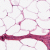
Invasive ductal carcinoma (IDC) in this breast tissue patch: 0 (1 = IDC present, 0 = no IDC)